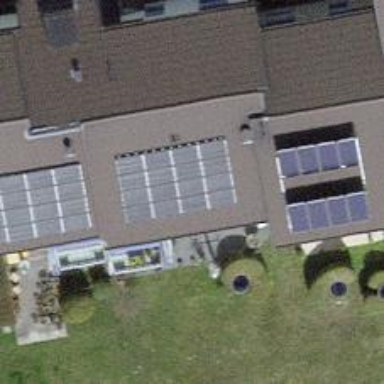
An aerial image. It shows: Solar power generator utilizing photovoltaic technology with solar photovoltaic panels.